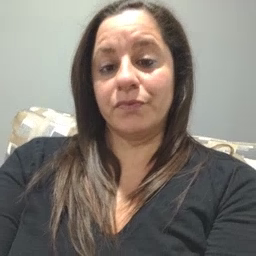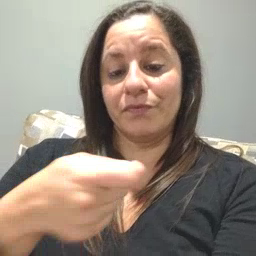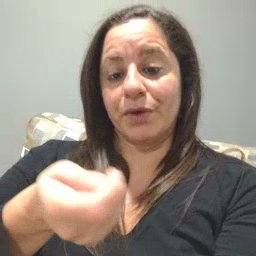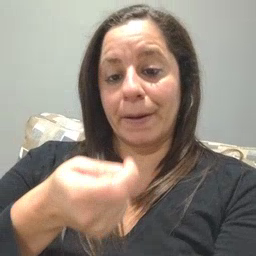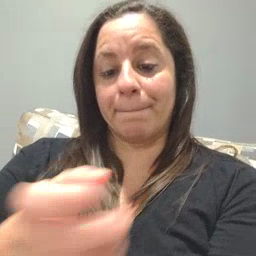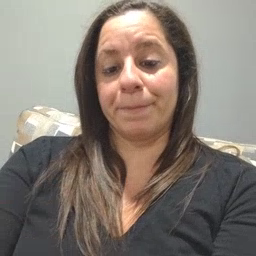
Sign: vacuum